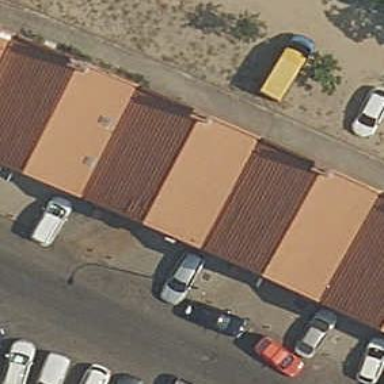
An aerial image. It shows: Industrial building with gabled roof.